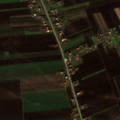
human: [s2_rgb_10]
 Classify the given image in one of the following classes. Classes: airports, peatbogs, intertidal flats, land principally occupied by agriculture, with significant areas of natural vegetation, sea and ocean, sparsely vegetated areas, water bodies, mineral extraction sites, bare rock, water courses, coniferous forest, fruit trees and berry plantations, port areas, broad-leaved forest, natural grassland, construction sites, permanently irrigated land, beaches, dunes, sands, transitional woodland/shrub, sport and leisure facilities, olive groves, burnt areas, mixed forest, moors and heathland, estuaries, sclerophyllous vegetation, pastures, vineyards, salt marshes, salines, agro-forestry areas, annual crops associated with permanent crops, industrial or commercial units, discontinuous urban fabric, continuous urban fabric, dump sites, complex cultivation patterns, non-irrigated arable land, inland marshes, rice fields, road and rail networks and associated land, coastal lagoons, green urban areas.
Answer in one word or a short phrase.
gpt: discontinuous urban fabric, non-irrigated arable land, complex cultivation patterns